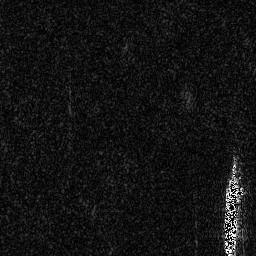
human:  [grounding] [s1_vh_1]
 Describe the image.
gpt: In the satellite image, there is  <ref>1 large ship </ref> <box>[[85, 67, 94, 99, 0]]</box> located at bottom right.